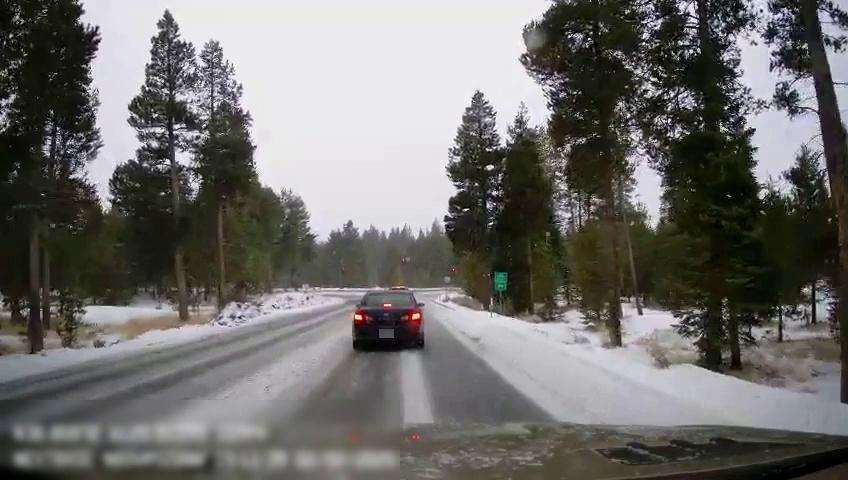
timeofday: Day
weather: Snowy
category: Drivable Space
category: Vehicles | SUV
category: Vehicles | Car
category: Traffic | Signs